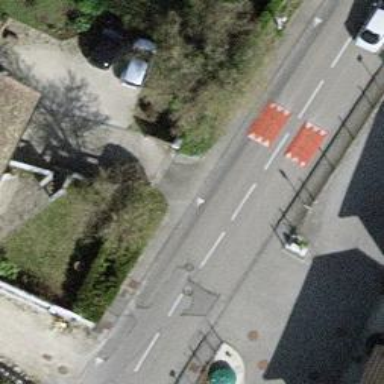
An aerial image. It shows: Gate.